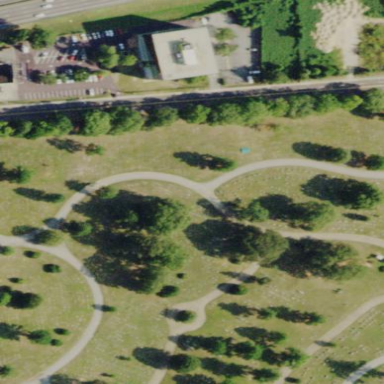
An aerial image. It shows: Sector within cemetery.